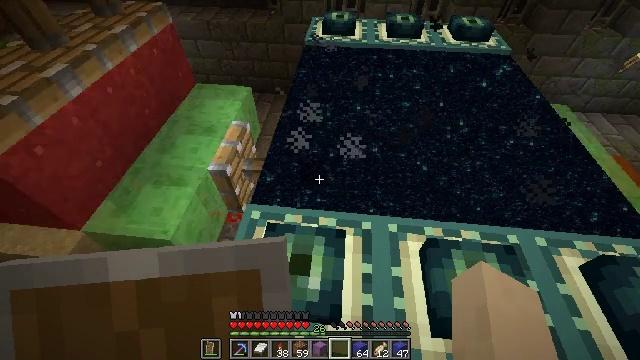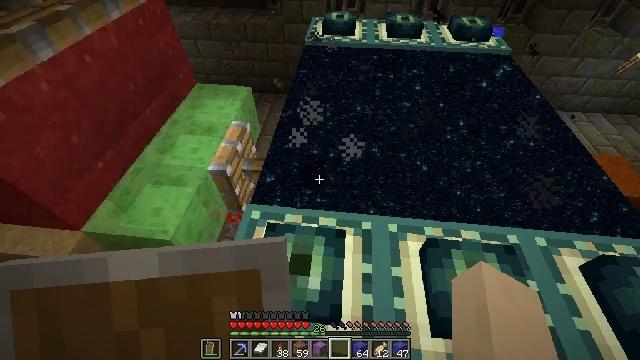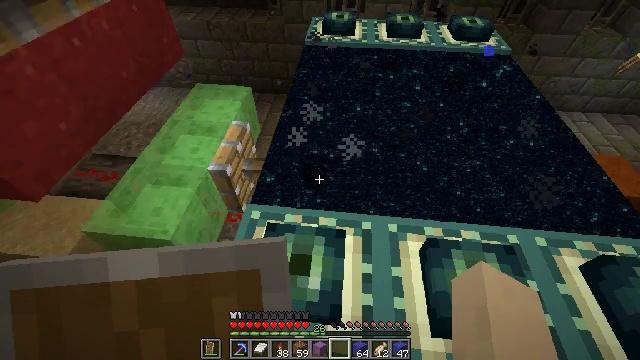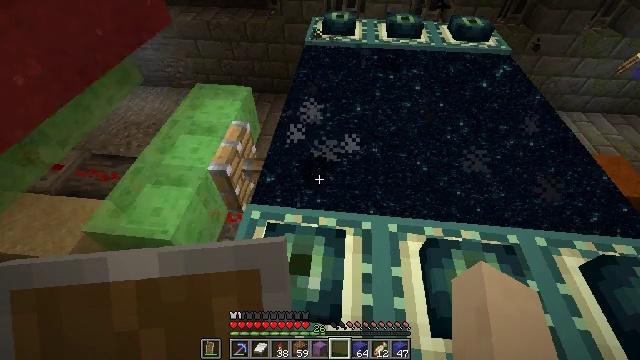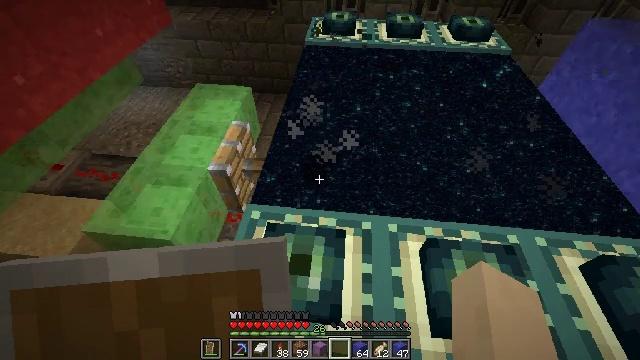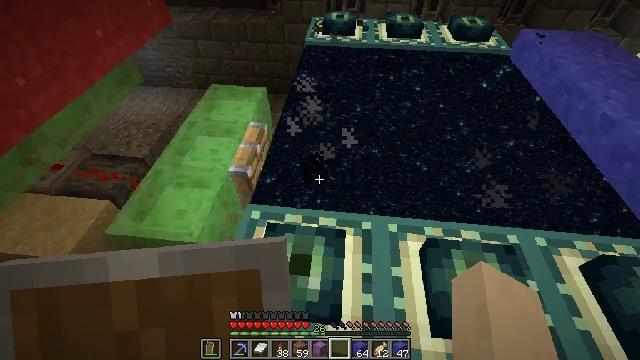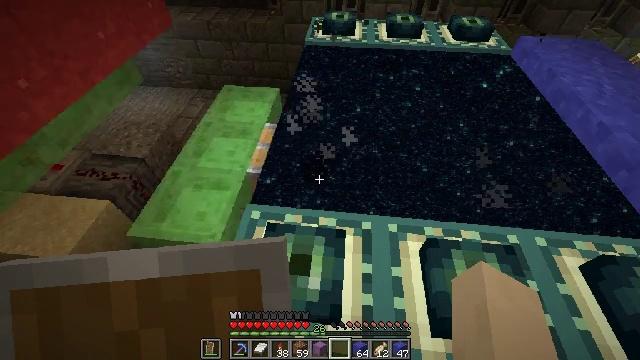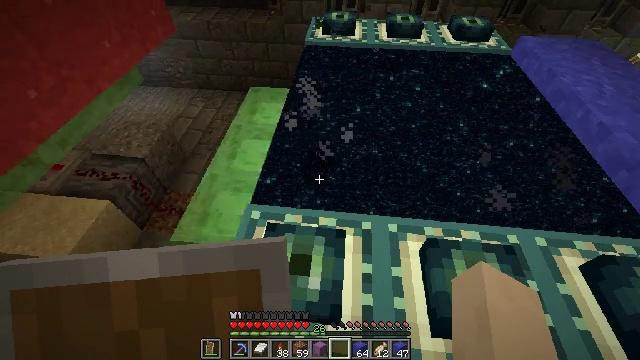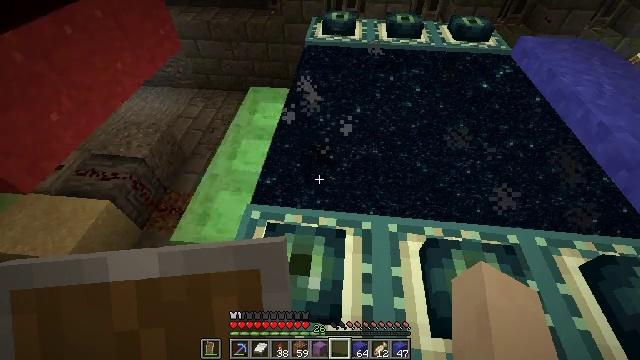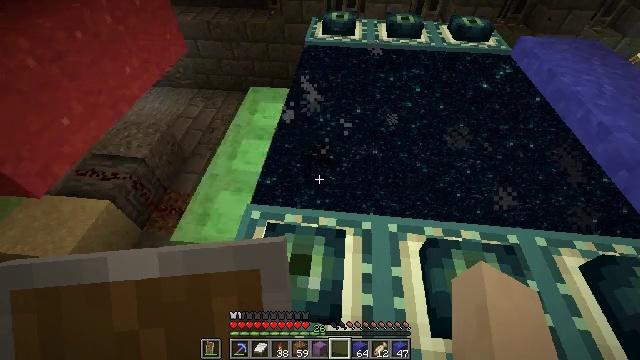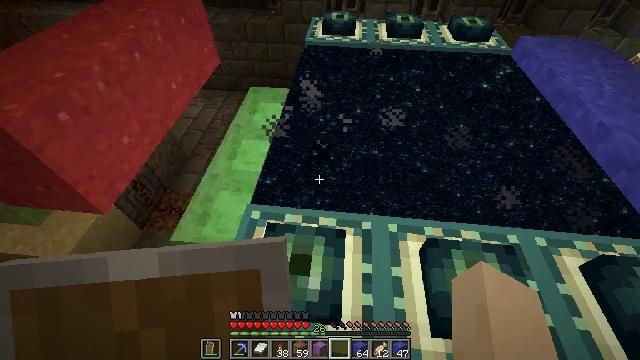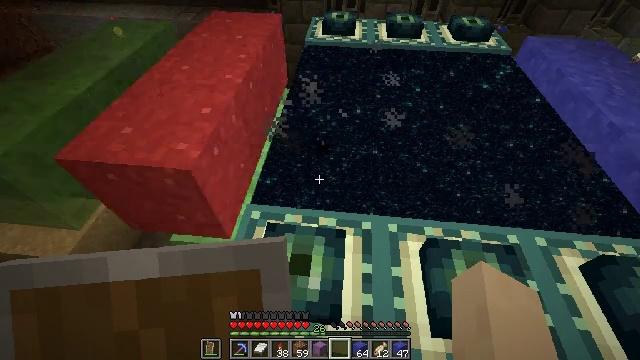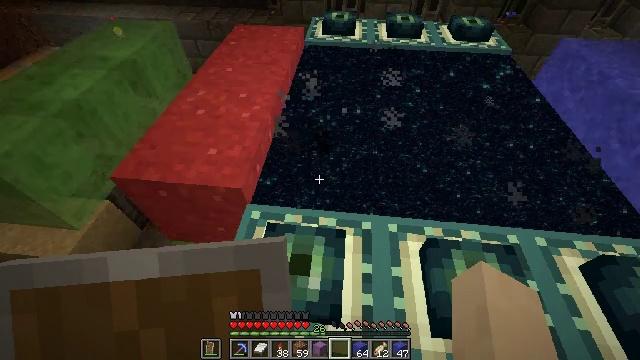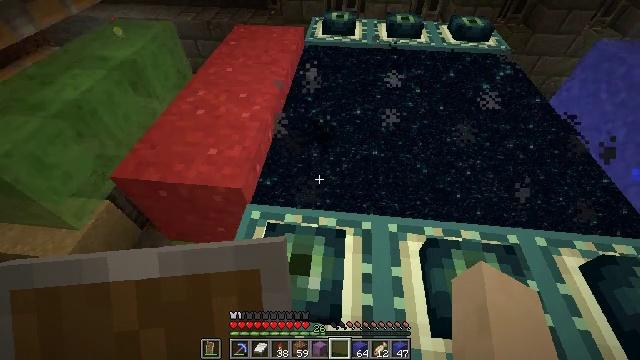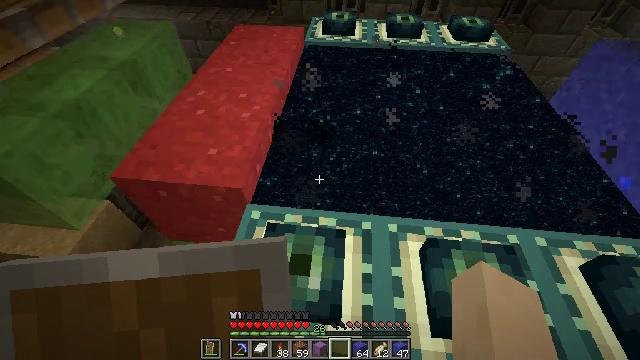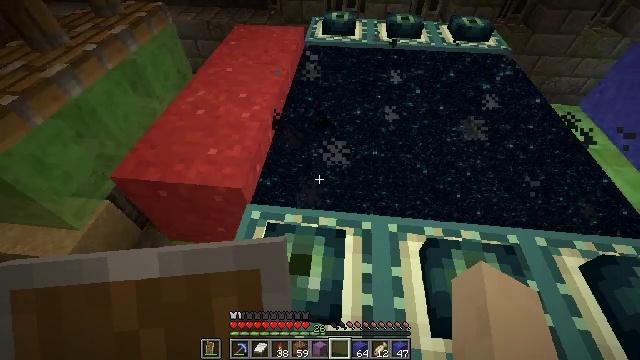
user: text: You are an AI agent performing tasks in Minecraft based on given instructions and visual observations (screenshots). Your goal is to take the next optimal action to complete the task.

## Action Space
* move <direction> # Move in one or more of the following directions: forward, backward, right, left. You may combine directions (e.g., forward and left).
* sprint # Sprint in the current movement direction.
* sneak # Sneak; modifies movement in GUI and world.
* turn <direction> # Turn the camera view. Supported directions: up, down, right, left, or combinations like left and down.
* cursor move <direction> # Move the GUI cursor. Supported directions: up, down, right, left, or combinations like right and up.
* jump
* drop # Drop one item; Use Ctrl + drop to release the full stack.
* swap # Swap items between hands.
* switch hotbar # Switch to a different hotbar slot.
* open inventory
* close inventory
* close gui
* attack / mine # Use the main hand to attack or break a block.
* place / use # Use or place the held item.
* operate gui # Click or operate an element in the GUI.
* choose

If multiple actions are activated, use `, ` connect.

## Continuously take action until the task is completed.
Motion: motion action
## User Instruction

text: Get some red concrete powder.
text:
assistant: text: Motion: no_op
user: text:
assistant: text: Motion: no_op
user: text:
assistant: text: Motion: no_op
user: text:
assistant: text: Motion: no_op
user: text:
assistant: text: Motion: no_op
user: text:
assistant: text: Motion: no_op
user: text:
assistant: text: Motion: no_op
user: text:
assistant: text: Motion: no_op
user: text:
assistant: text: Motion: no_op
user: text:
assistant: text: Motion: no_op
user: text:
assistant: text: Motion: no_op
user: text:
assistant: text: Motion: no_op
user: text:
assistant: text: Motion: no_op
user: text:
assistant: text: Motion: no_op
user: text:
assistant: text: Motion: no_op
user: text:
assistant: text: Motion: no_op
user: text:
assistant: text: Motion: no_op
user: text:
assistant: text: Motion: no_op
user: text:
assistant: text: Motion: no_op
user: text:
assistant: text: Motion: no_op
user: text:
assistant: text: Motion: no_op
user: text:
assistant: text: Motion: no_op
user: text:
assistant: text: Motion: no_op
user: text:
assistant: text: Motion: no_op
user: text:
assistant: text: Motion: no_op
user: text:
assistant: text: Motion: no_op
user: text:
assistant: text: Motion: no_op
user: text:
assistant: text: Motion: no_op
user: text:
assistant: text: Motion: no_op
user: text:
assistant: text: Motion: no_op